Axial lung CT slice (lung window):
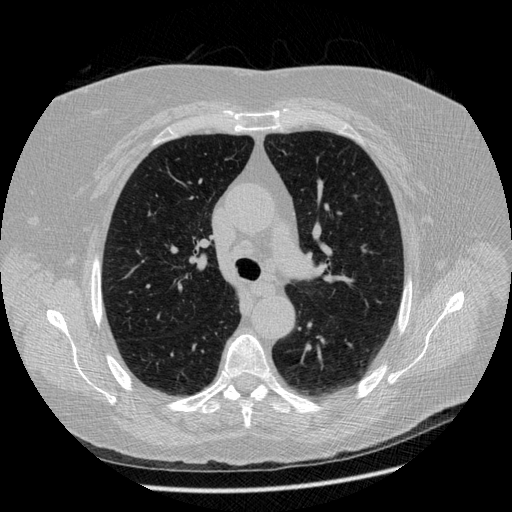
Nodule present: no